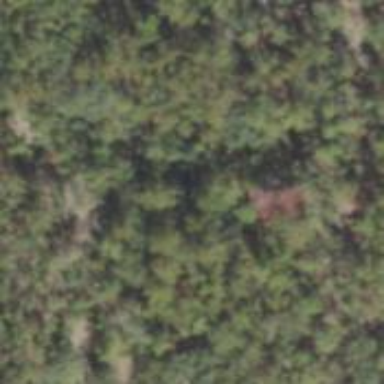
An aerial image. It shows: Mixed woodland with various types of leaves.